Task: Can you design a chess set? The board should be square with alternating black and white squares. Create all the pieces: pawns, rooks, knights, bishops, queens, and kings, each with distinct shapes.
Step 3286:
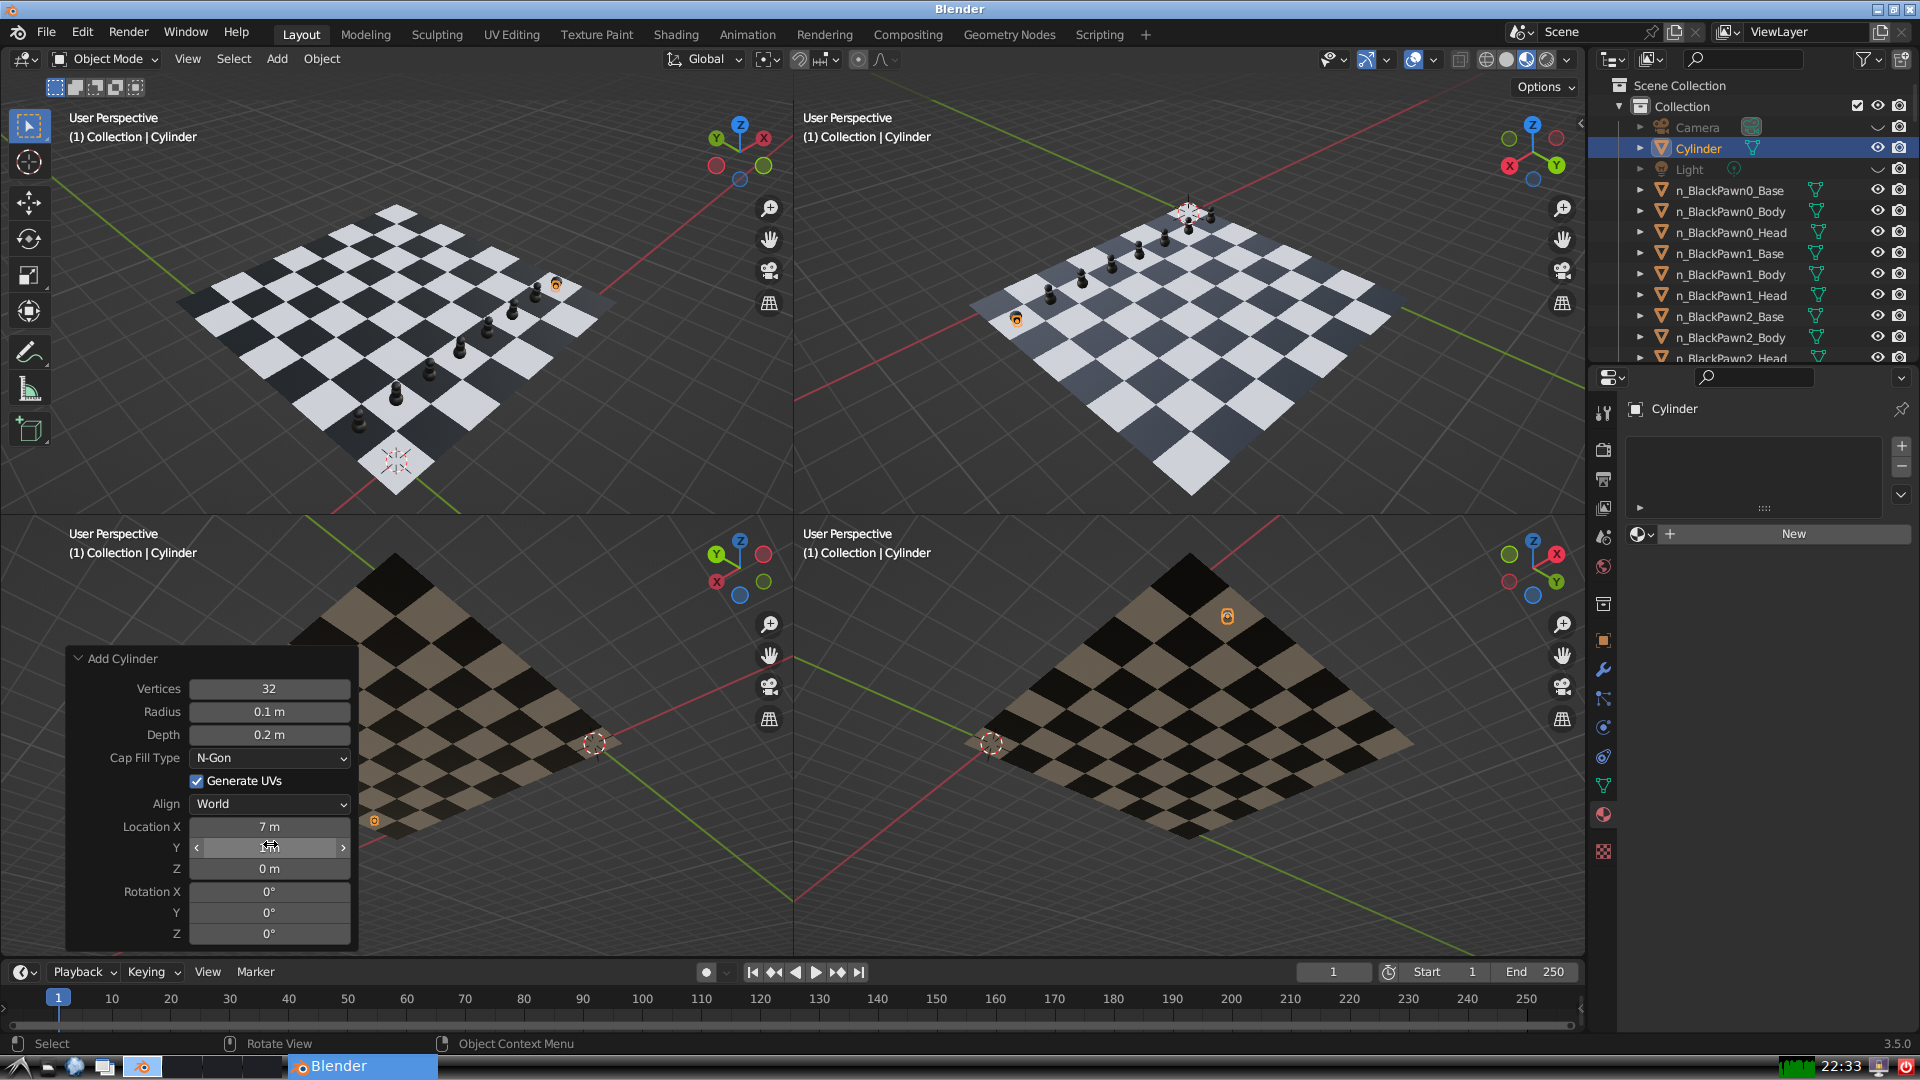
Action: {"mouse_move": [270, 868]}